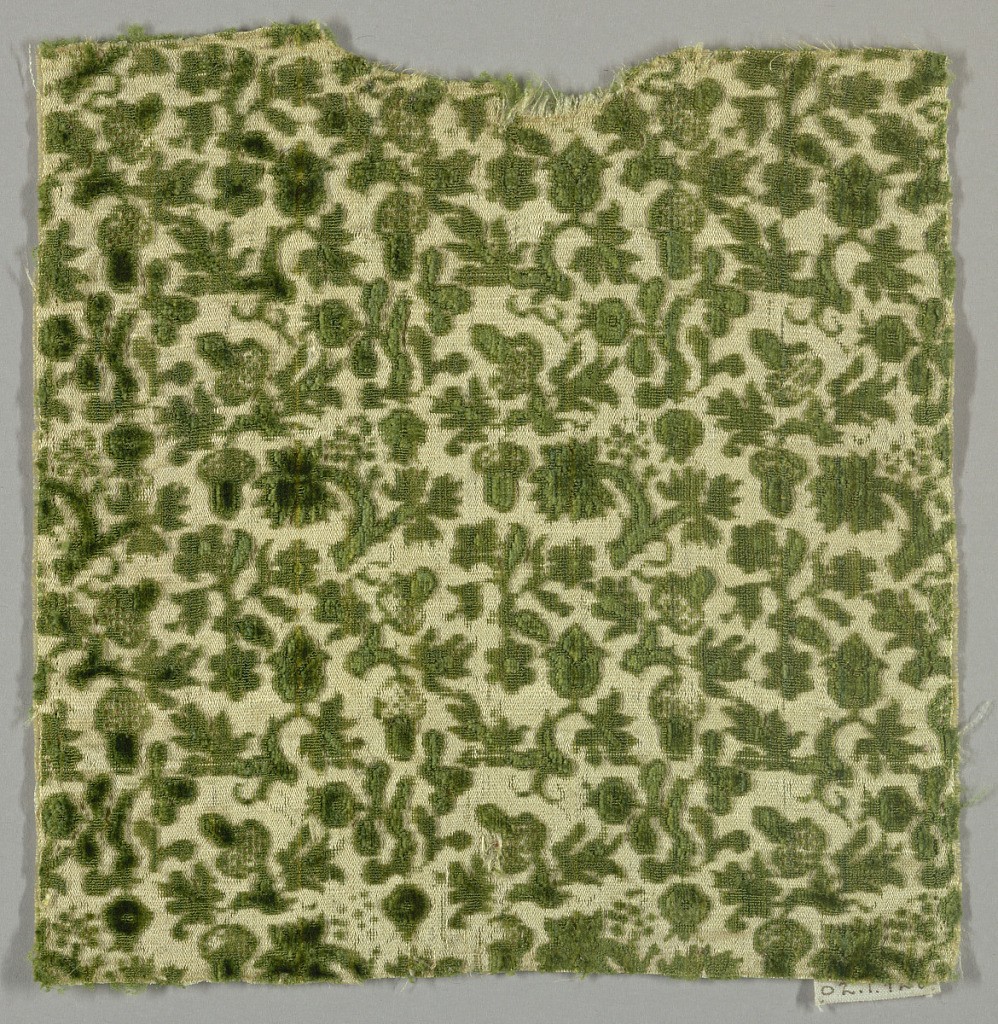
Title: Fragment
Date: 17th century
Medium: silk Technique: supplememntary warp forming raised pile in 4&1 satin foundation (velvet)
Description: Detached branches, several with acorns, in green on yellow.